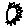
Label: sun